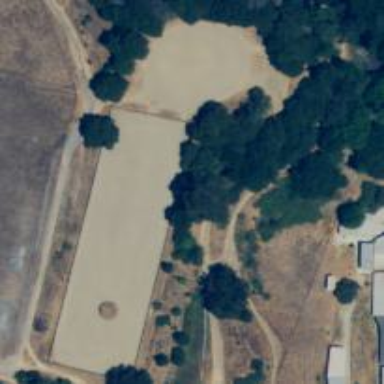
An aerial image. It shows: Equestrian pitch for leisure land sports.